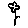
Label: flower